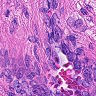
Metastatic tissue present: yes